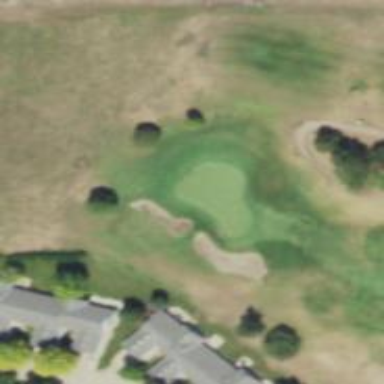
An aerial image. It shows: View of golf hole.